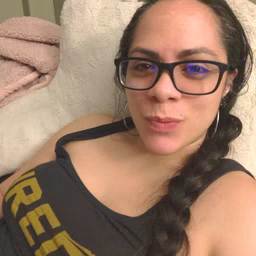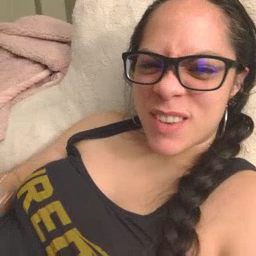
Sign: there